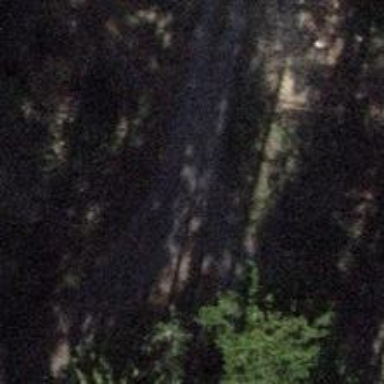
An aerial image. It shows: Track road with grade3 tracktype.